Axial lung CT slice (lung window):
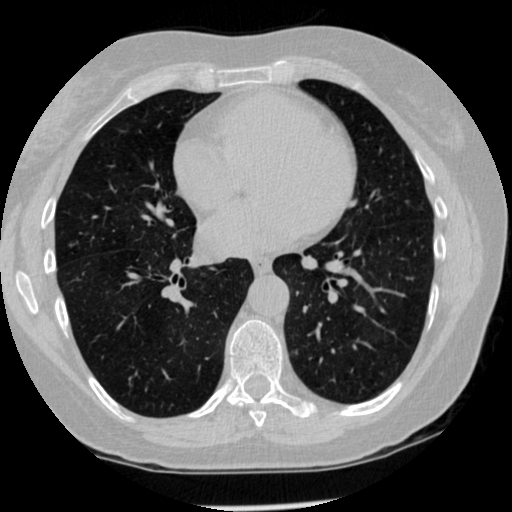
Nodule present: no